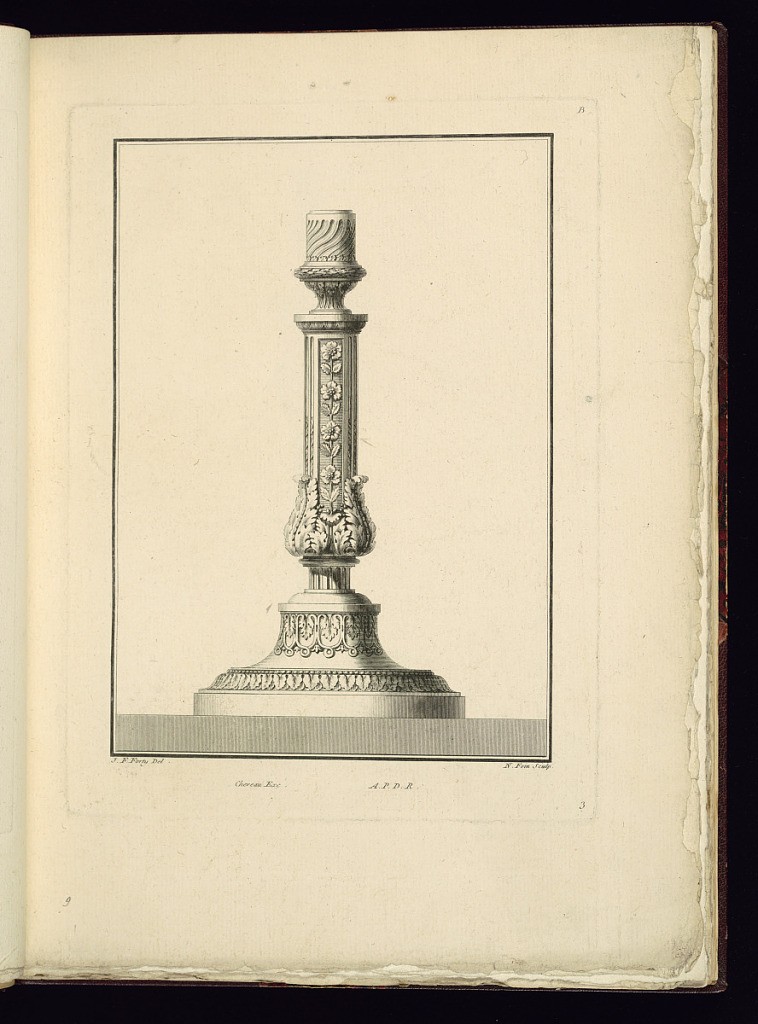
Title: Candlestick Design
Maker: Jean François Forty, active 1775 – 1790
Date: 1775–94
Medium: Etching on paper
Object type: Print
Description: Design for a candlestick decorated with fluting, scrolling leaves (rinceaux), fleurons, acanthus and laurel leaves, and flowers. The plate is titled and numbered.